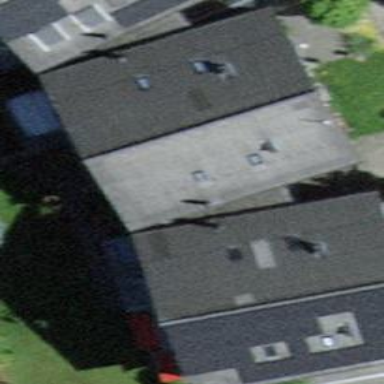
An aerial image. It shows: Residential building.